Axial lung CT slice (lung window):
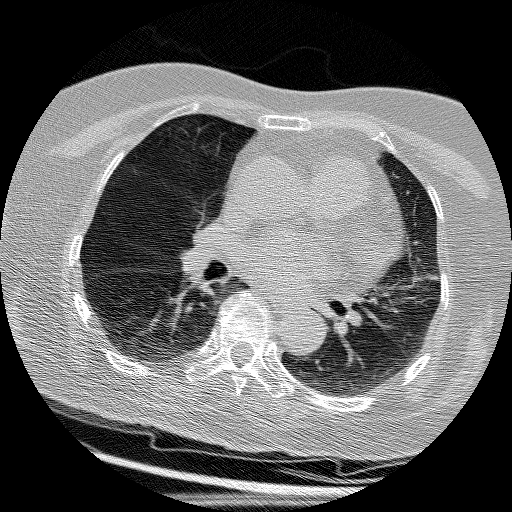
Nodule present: no